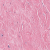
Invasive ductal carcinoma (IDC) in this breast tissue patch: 0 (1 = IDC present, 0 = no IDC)